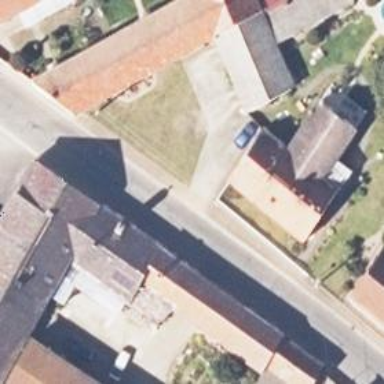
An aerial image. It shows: There is pub in the building.